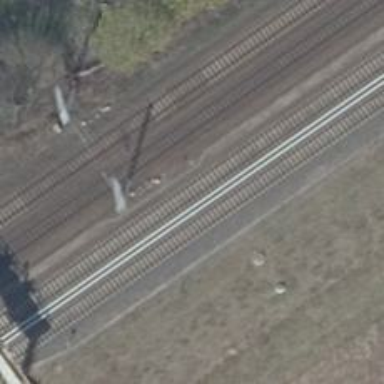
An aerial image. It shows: Railway signal.